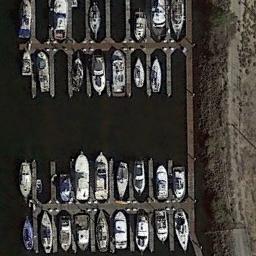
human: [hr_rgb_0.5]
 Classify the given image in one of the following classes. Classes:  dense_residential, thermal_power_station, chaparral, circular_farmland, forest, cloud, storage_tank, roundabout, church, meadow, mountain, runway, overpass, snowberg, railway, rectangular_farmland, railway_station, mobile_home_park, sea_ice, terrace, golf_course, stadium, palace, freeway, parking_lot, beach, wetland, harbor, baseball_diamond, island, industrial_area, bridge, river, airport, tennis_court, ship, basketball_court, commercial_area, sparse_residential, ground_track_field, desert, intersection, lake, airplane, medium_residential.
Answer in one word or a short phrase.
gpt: harbor